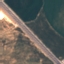
Label: Highway